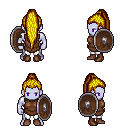
a pixel art fantasy rpg character, male body template, dark elf, purple skin, brown tunic, white pants, blonde extra-long topknot hairstyle, brown shoes, shield, four views (front, back, left, right), 2x2 character sprite sheet, small pixel art, hard edges, no anti-aliasing